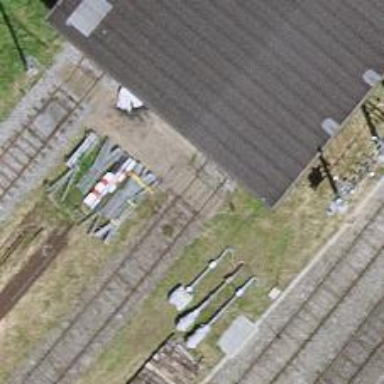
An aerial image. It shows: Railway signal.